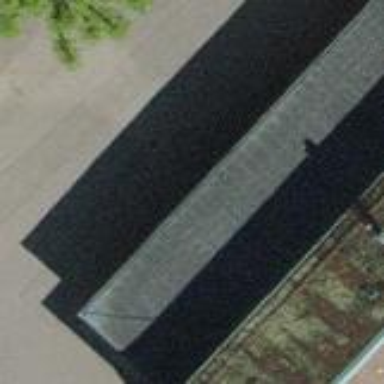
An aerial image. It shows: View of roof of building.